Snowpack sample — Snodgrass Mountain, Crested Butte, Colorado (2/4/25, 12:06 PM MST)
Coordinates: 38.923, -106.968
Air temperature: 35 °F
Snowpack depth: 80 cm
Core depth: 60 cm
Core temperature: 32 °F
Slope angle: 14°, slope face: 78°
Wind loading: low
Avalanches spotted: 0
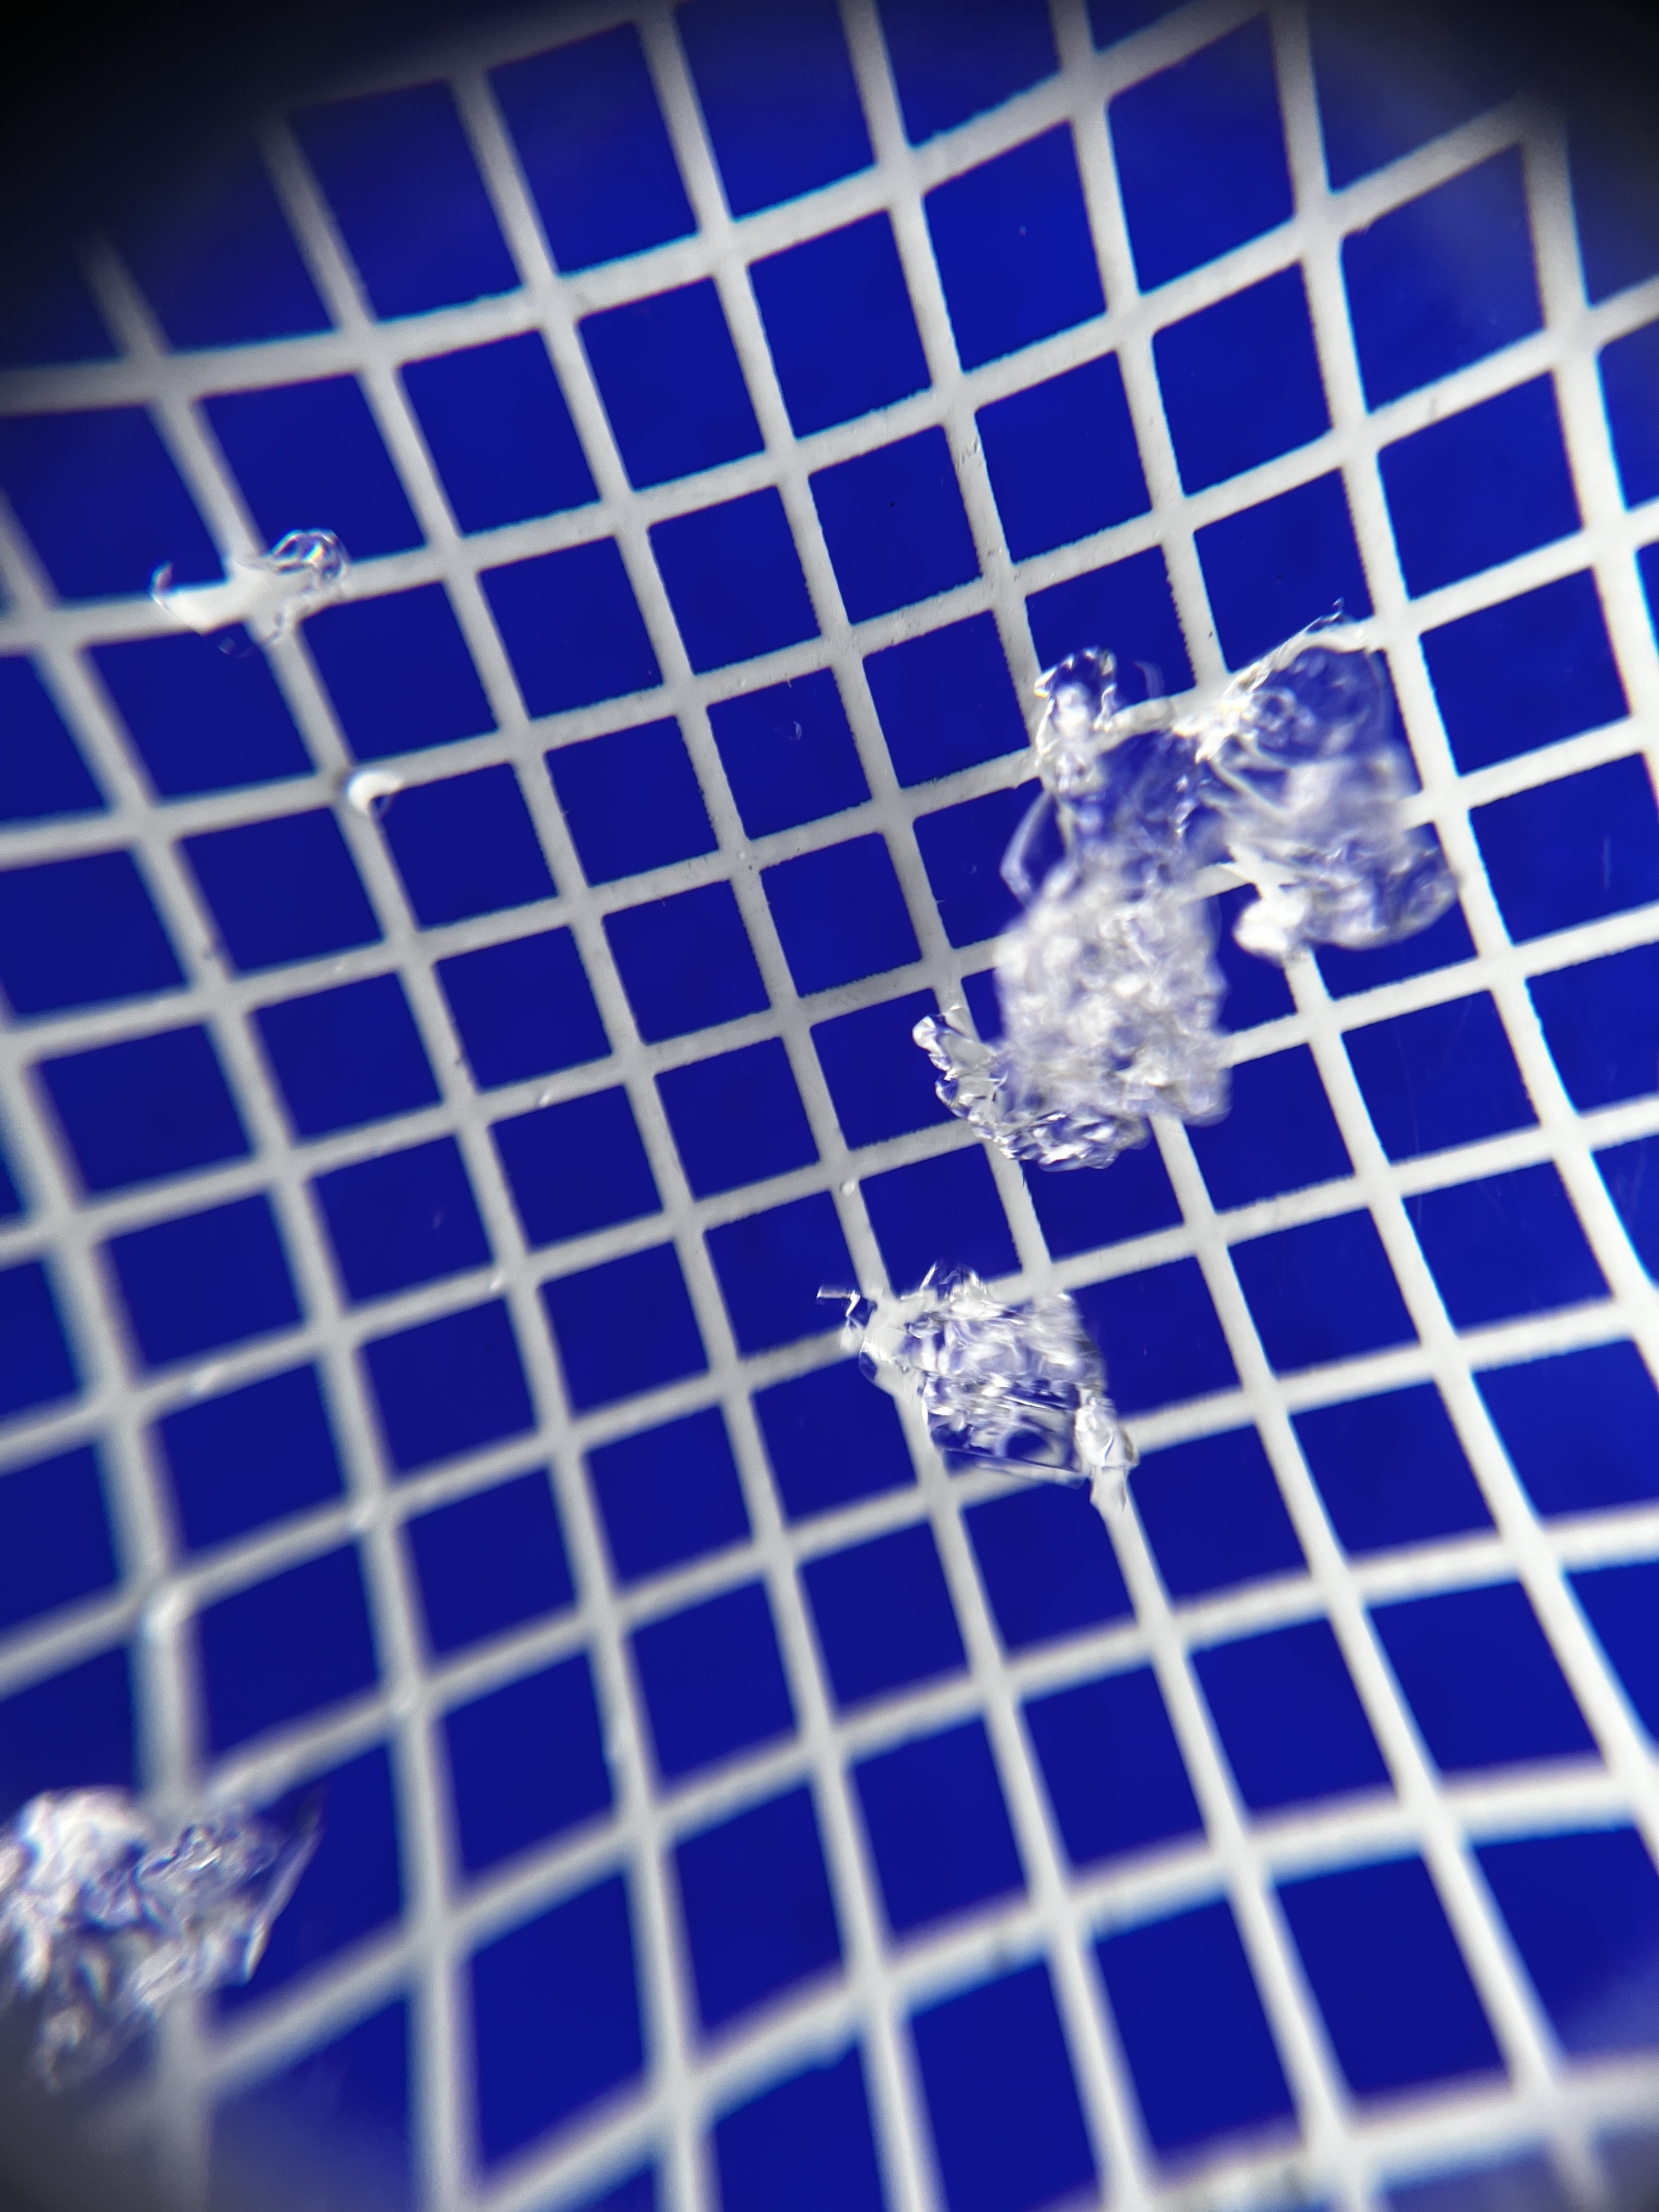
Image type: magnified_profile
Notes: No avalanches nearby, unusually warm weather for the last month reported by residents, Collected 25 yards from treeline